七年级 · 计数
某校在 “创新素质实践行” 活动中, 组织学生进行社会调查, 并对学生的调查报告进行了评比. 将某年级60篇学生的调查报告进行整理, 绘制出如图所示的频数分布直方图.已知从左到右 5 个小长方形的高的比为 $1: 2: 7: 6: 4$, 那么在这次评比中被评为优秀的调查报告有(成绩大于或等于 80 分为优秀, 且分数为整数)( )

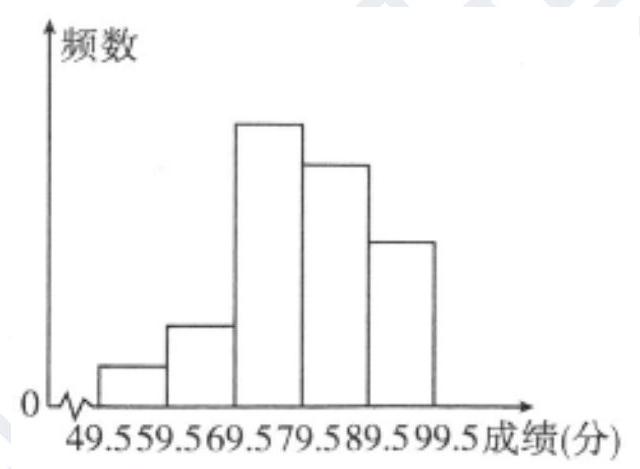
A. 30 篇
B. 24 篇
C. 18篇
D. 27篇

答案: A
解析: 【答案】 $A$

【解析】略